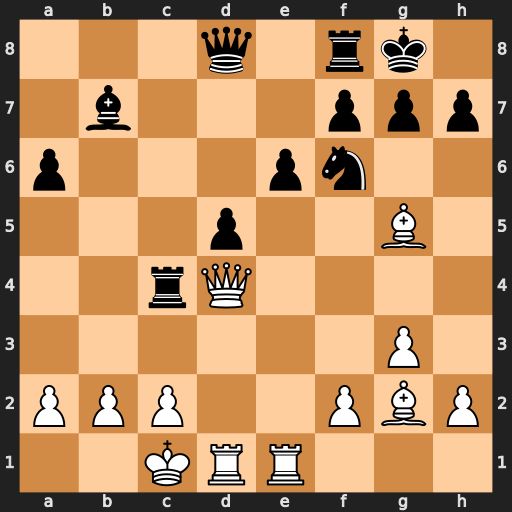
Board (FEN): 3q1rk1/1b3ppp/p3pn2/3p2B1/2rQ4/6P1/PPP2PBP/2KRR3
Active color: w
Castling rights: -
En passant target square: -
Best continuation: Qxc4 dxc4 Rxd8